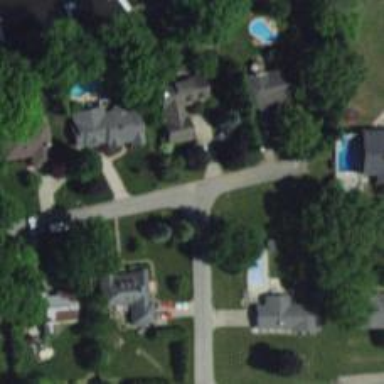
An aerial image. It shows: Residential road.